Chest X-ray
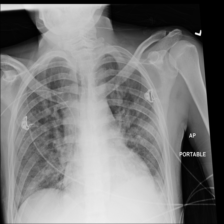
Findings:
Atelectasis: negative
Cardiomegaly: negative
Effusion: negative
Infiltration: negative
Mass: negative
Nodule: negative
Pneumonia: negative
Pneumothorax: negative
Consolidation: negative
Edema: negative
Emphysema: negative
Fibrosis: negative
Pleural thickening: negative
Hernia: negative